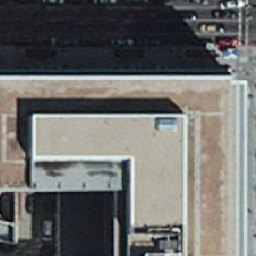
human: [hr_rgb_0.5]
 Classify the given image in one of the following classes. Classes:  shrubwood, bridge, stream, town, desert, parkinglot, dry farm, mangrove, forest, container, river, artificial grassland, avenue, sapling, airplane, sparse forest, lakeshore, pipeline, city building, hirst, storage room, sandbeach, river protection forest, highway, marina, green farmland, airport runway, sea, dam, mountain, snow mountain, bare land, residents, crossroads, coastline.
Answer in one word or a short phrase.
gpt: city building